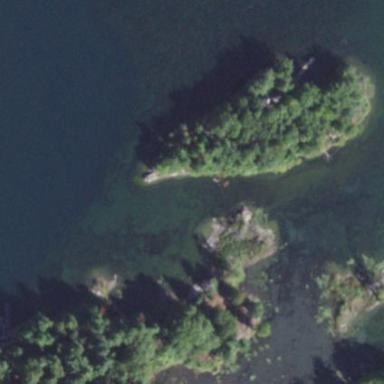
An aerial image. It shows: Islet surrounded by woodland.